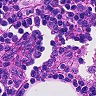
Metastatic tissue present: no